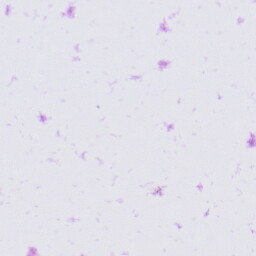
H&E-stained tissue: Prostate